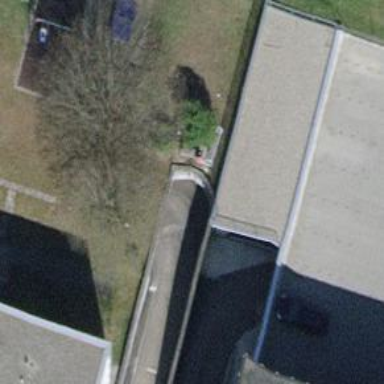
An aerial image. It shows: Parking entrance.